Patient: sex M, age 36
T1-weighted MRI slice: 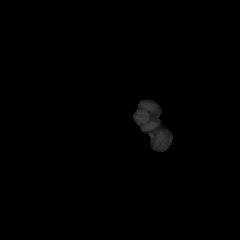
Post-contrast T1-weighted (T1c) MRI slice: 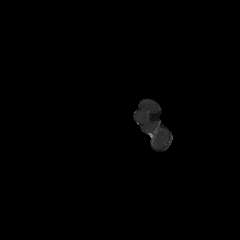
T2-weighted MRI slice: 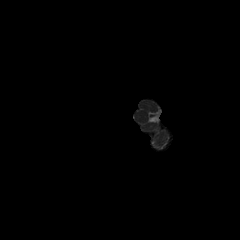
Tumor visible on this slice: no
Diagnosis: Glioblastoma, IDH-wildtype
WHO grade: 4